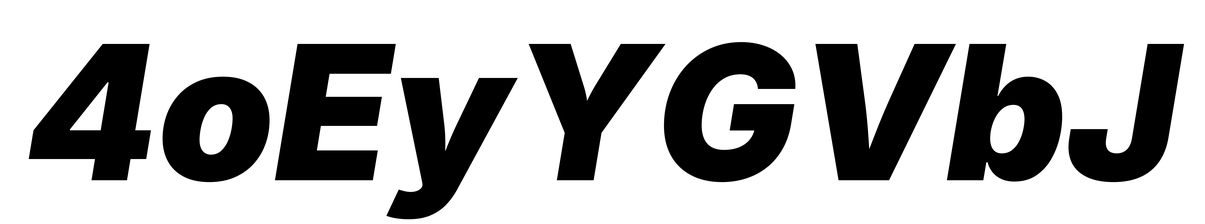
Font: Inter-Italic_Black_Italic